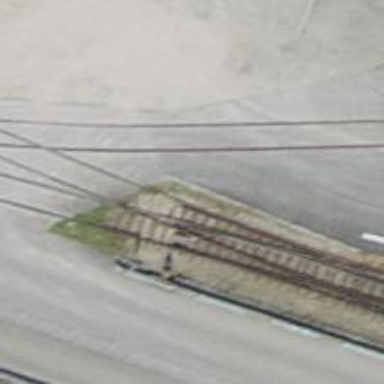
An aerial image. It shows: Single-track spur railway line.